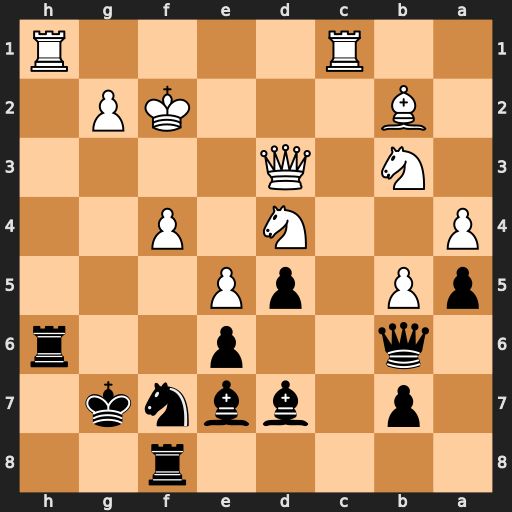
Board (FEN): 5r2/1p1bbnk1/1q2p2r/pP1pP3/P2N1P2/1N1Q4/1B3KP1/2R4R
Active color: b
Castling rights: -
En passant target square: -
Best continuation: Nxe5 Qg3+ Rg6 Qh3 Rxf4+